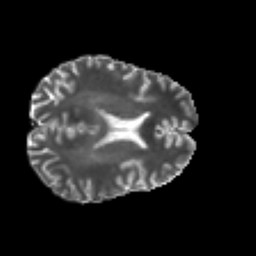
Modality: T2w
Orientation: axial
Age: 41
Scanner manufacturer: philips
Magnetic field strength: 3 T
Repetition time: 8.6 s
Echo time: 0.127 s